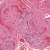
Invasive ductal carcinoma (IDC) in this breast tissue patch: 0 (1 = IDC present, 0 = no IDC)